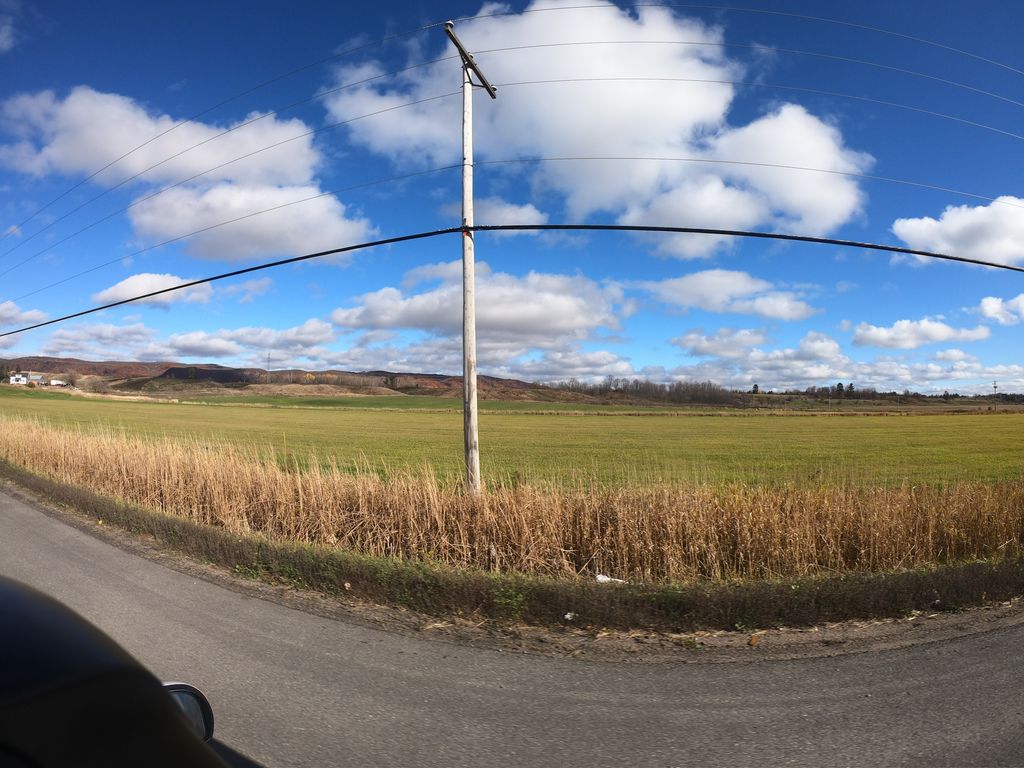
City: ottawa-gatineau